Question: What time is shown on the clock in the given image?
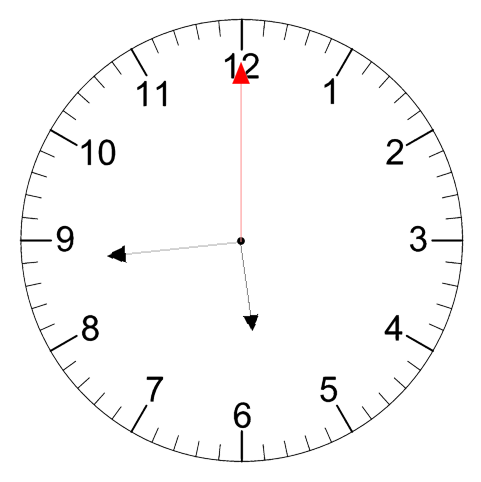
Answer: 05:44:00